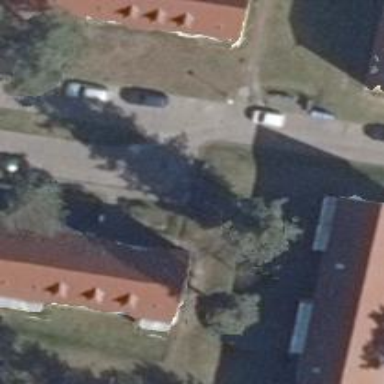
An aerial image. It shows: Residential road with concrete surface.